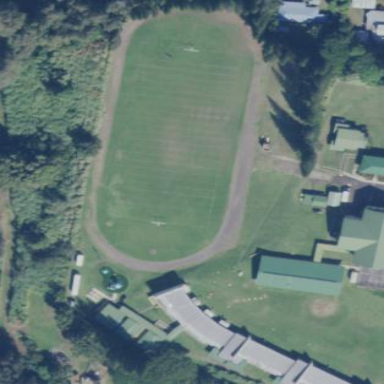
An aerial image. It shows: Track located within leisure land area.